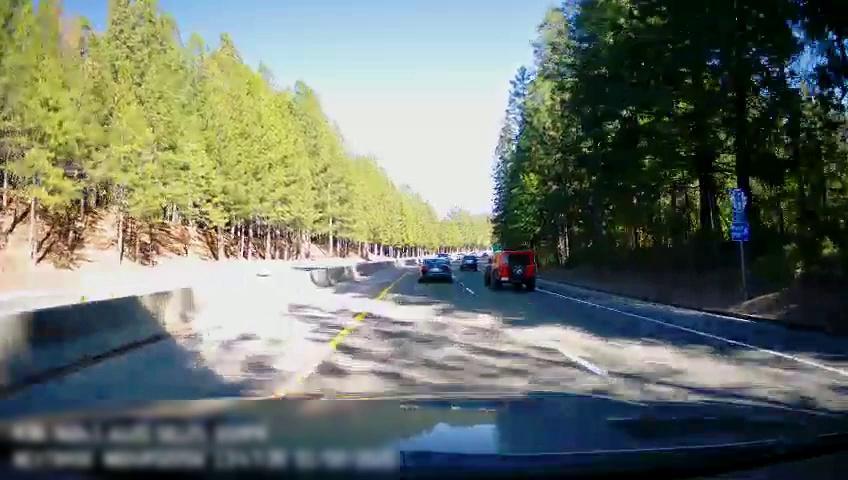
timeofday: Day
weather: Sunny
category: Drivable Space
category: Drivable Space
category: Vehicles | SUV
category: Vehicles | SUV
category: Vehicles | Car
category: Lanes | Current Lane
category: Lanes | Current Lane
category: Lanes | Alternate Lane
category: Traffic | Signs
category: Traffic | Signs